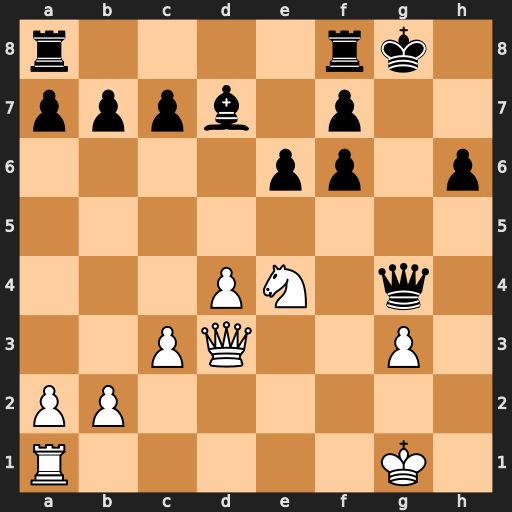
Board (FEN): r4rk1/pppb1p2/4pp1p/8/3PN1q1/2PQ2P1/PP6/R5K1
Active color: w
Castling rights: -
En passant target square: -
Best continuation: Nxf6+ Kg7 Nxg4